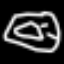
Label: donut